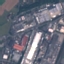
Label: Industrial